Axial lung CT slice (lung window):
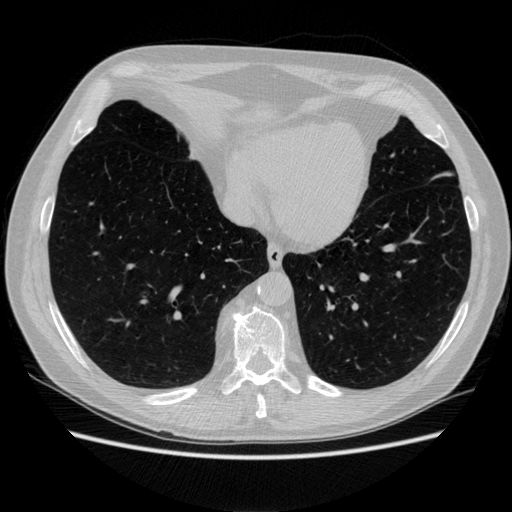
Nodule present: no